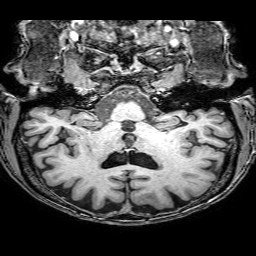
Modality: T1w
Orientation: sagittal
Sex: male
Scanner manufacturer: philips
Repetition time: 0.008236 s
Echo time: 0.0038 s